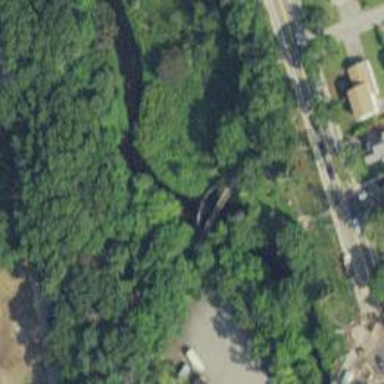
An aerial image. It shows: Footway bridge.